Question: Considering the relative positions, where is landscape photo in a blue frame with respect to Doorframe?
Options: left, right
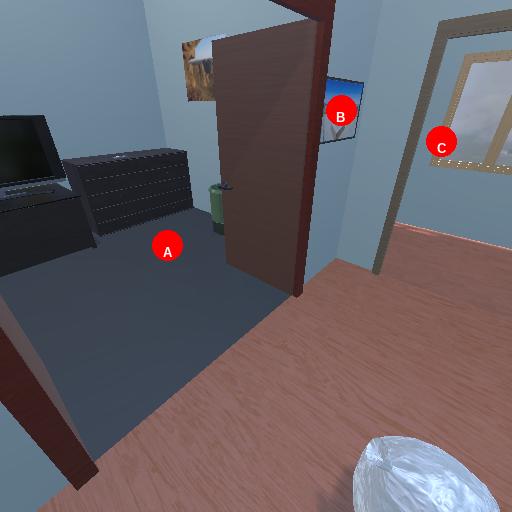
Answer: left